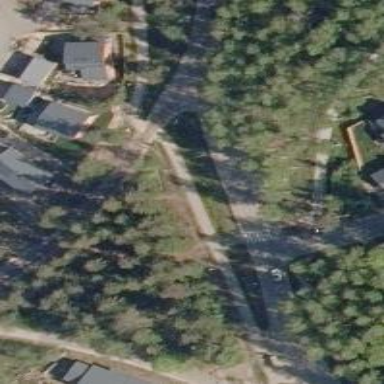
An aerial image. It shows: Road with "give way" sign.